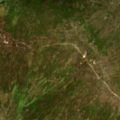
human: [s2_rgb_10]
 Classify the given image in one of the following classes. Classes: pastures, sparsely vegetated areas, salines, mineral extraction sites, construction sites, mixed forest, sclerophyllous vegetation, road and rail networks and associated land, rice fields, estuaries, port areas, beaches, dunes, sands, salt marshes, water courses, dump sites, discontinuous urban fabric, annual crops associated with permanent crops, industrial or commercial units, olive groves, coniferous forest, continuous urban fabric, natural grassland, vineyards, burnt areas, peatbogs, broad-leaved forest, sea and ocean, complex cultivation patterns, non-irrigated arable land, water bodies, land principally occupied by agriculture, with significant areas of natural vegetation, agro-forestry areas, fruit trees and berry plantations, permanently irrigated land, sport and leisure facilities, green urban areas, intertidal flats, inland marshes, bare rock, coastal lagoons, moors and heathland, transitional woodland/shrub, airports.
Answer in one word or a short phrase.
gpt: moors and heathland, peatbogs